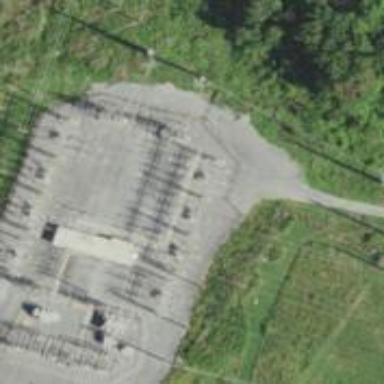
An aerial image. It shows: Power substation.